Question: I am using OpenTK in C# and I have been hitting a wall for the last few hours.
I'm trying to use Glu.UnProject() to create a ray through the universe where the user clicked. The ray it traces should be invisible to the user since it a line perpendicular to the plane of projection.
The problem is that the ray is only invisible when I'm using the basic camera position. If I move the camera (cameraX and cameraY), the line from DrawLine is displayed in the UI. The near and far points are not co-linear with the "eye" of the camera!
I isolated the problem code here :
'''
glSurface_Paint(Object sender, PaintEventArgs e) {
double time = stopwatch.ElapsedMilliseconds * TimeScale + stopwatchOffset;
GL.MatrixMode(MatrixMode.Projection);
GL.LoadIdentity();
Glu.Perspective(10, (double)Width / Height, nearClip, farClip);
GL.Clear(ClearBufferMask.ColorBufferBit | ClearBufferMask.DepthBufferBit);
GL.MatrixMode(MatrixMode.Modelview);
GL.LoadIdentity();
Glu.LookAt(cameraX, cameraY, cameraZ * scaleFactor, 0, 0, 0, 0, 1, 0);
GL.ClearColor(Color.DarkGray);
if (ShowGrid) {
DrawGrid();
}
DrawLine();
glSurface.SwapBuffers();
}
'''
Here is DrawLine. It uses hard-coded values to un-project the points at (100, 200) for the near (z = 0) and far (z = 1) planes. It then simply draws a line between these two points.
'''
public void DrawLine() {
int[] viewport = new int[4];
double[] modelMatrix = new double[16];
double[] projMatrix = new double[16];
GL.GetInteger(GetPName.Viewport, viewport);
GL.GetDouble(GetPName.ModelviewMatrix, modelMatrix);
GL.GetDouble(GetPName.ProjectionMatrix, projMatrix);
Vector3 clickNearPoint;
Glu.UnProject(new Vector3(100, 200, 0), modelMatrix, projMatrix, viewport, out clickNearPoint);
Vector3 clickFarPoint;
Glu.UnProject(new Vector3(100, 200, 1), modelMatrix, projMatrix, viewport, out clickFarPoint);
nearPoint = new Point3D(clickNearPoint.X, -clickNearPoint.Y, clickNearPoint.Z);
farPoint = new Point3D(clickFarPoint.X, -clickFarPoint.Y, clickFarPoint.Z);
if (nearPoint.HasValue && farPoint.HasValue) {
GL.Color3(Color.White);
GL.Begin(BeginMode.Lines);
GL.Vertex3(nearPoint.Value.X, nearPoint.Value.Y, nearPoint.Value.Z);
GL.Vertex3(farPoint.Value.X, farPoint.Value.Y, farPoint.Value.Z);
GL.End();
}
}
'''
Here is a screenshot of the problem. The line on the left should not appear!

I've been investigating this for hours and I'm out of things to try. Any input would be a great help.
PS. White lines appears black because I removed light sources and everything that wasn't necessary to demonstrate the issue.
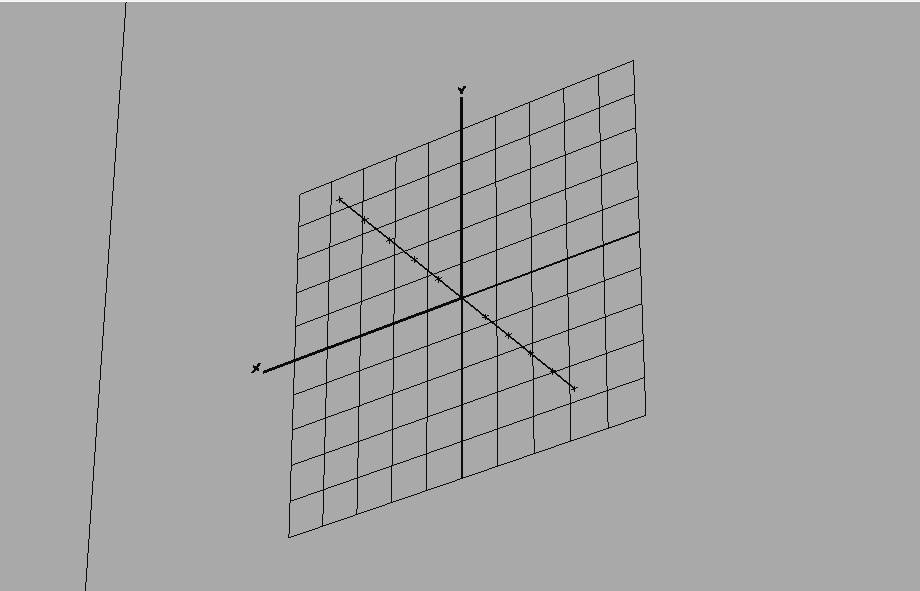
Answer: '''
Vector3 clickNearPoint;
Glu.UnProject(new Vector3(100, 200, 0), modelMatrix, projMatrix, viewport, out clickNearPoint);
Vector3 clickFarPoint;
Glu.UnProject(new Vector3(100, 200, 1), modelMatrix, projMatrix, viewport, out clickFarPoint);
nearPoint = new Point3D(clickNearPoint.X, -clickNearPoint.Y, clickNearPoint.Z);
farPoint = new Point3D(clickFarPoint.X, -clickFarPoint.Y, clickFarPoint.Z);
^
^
'''
Why are you negating the returned Y coordinates? This is likely the cause of your problem.